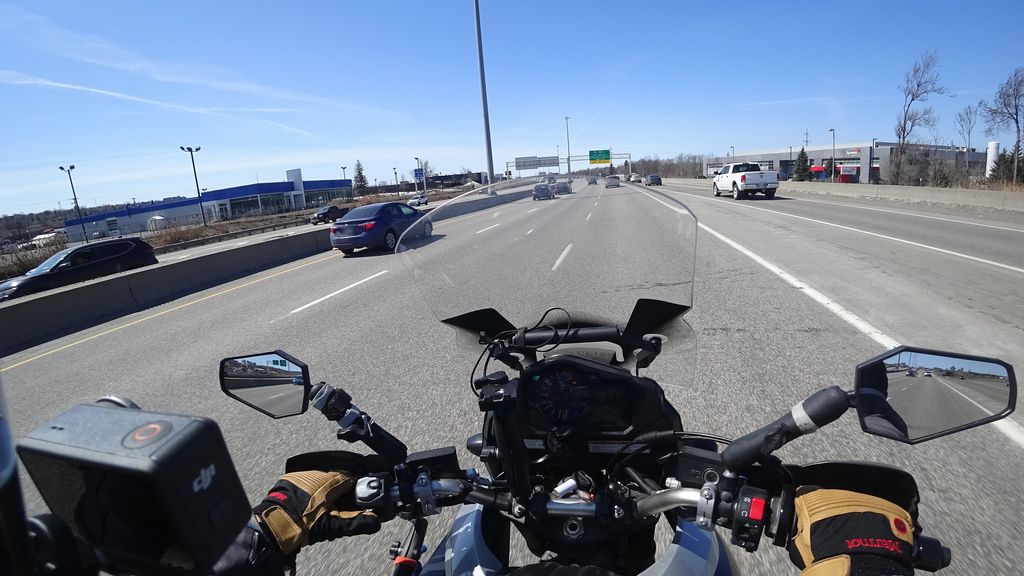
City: quebec_city